Question: I have this result

<URL>
My code is as follows:
What am I missing so that the JSON is prettified?
View
'''
@model PruebasAD.Models.SuccessViewModel
@{
ViewBag.Title = "TestRestCall";
Layout = "~/Views/Shared/_Layout.cshtml";
}
<h2>TestRestCall</h2>
<article>
<aside class="green">
@Model.Message
</aside>
<aside>
<pre id="json-result">
</pre>
</aside>
</article>
<script type="text/javascript">
$(document).ready(function(){
var str = JSON.stringify(@(new MvcHtmlString(Model.JSON)), undefined, 2); // indentation level = 2
$('#json-result').html(str);
console.log(str);
});
</script>
'''
controller action
'''
public async Task<ActionResult> TestRestCall()
{
Uri serviceRoot = new Uri(azureAdGraphApiEndPoint);
var token = await GetAppTokenAsync();
string requestUrl = "https://graph.windows.net/mysaasapp.onmicrosoft.com/users?api-version=2013-04-05";
HttpClient hc = new HttpClient();
hc.DefaultRequestHeaders.Authorization = new System.Net.Http.Headers.AuthenticationHeaderValue(
"Bearer", token);
HttpResponseMessage hrm = await hc.GetAsync(new Uri(requestUrl));
if (hrm.IsSuccessStatusCode)
{
string jsonresult = await hrm.Content.ReadAsStringAsync();
return View("TestRestCall", new SuccessViewModel
{
Name = "The Title",
Message = "The message",
JSON = jsonresult.ToJson()
});
}
else
{
return View();
}
}
'''
and the model
'''
using System;
using System.Collections.Generic;
using System.Linq;
using System.Web;
namespace PruebasAD.Models
{
public class SuccessViewModel
{
public string Name { get; set; }
public string Message { get; set; }
public string JSON { get; set; }
}
}
'''
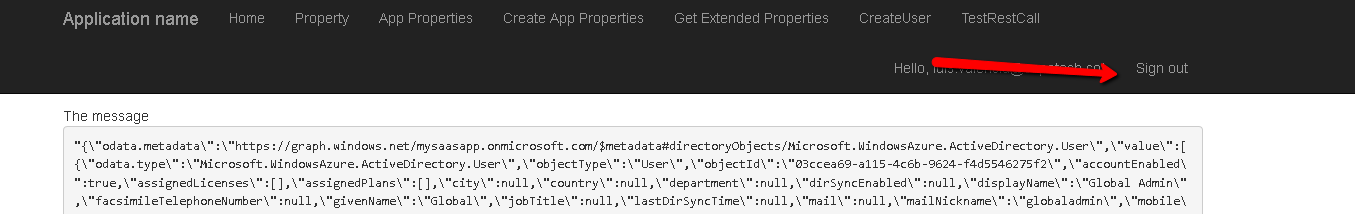
Answer: First you need to convert your Model in a javascript object using JSON.parse, then pass to JSON.stringify
see documentation for <URL>
'''
<script type="text/javascript">
$(document).ready(function(){
var myObject = JSON.parse(@Html.Raw(new MvcHtmlString(Model.JSON)));
var str = JSON.stringify(myObject,undefined, 2); // indentation level = 2
$('#json-result').html(str);
console.log(str);
});
'''